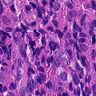
Metastatic tissue present: yes